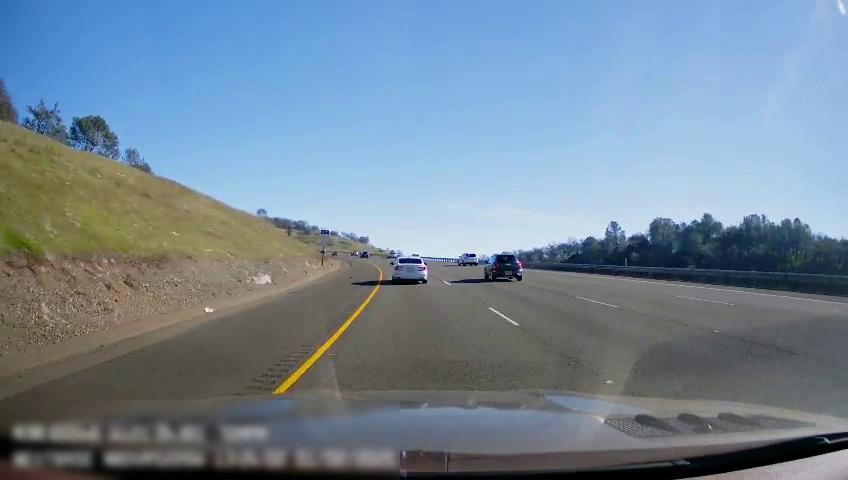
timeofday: Day
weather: Sunny
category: Drivable Space
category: Vehicles | Car
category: Vehicles | Car
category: Vehicles | SUV
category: Vehicles | SUV
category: Vehicles | Car
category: Vehicles | SUV
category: Lanes | Current Lane
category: Lanes | Current Lane
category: Lanes | Alternate Lane
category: Lanes | Alternate Lane
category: Lanes | Alternate Lane
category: Traffic | Signs